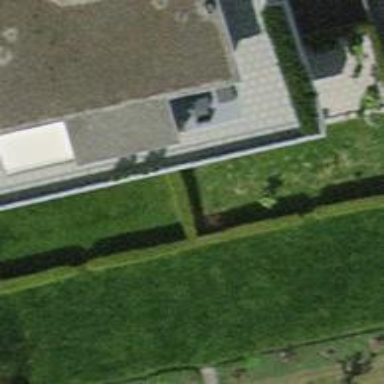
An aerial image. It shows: Hedge acting as barrier.